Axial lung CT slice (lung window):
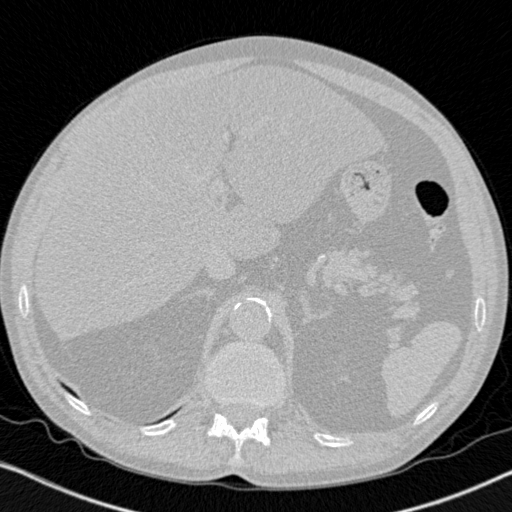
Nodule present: no